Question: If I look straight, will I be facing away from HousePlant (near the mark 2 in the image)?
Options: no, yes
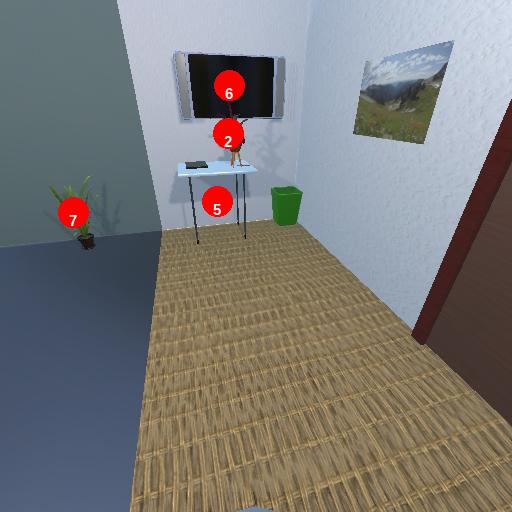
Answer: no